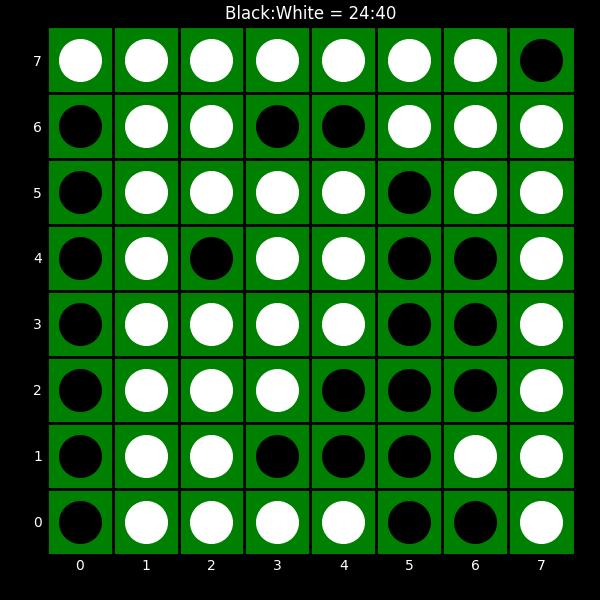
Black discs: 24
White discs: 40